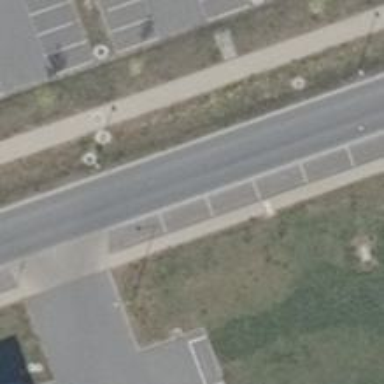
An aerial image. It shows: Street-side parallel parking area with paving stones surface.